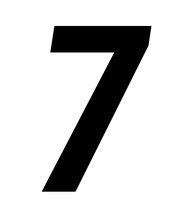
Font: Roboto-Italic_Condensed_Bold_Italic